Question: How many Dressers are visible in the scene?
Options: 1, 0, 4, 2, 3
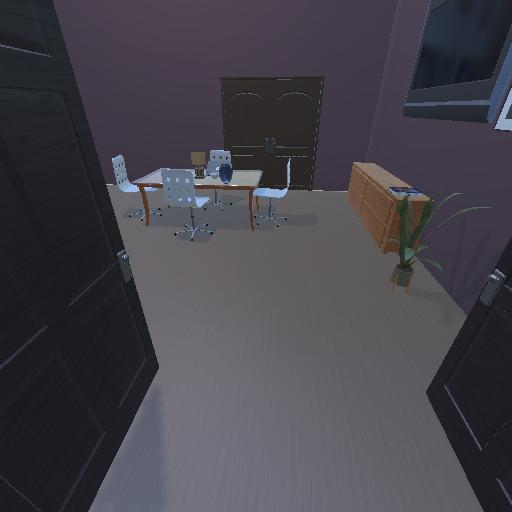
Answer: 1